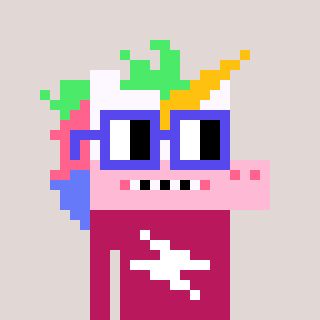
a pixel art character with square blue glasses, a unicorn-shaped head and a darkpink-colored body on a warm background